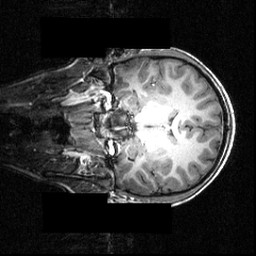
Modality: T1w
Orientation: coronal
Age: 12
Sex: male
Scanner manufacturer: siemens
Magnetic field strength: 3.951 T
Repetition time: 1.5 s
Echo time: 0.00335 s